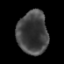
Tissue: prostate
Cell type: Epithelial cells
Senescence score: 0.3384
Nuclear area (px): 1293
Mean DAPI intensity: 65.132